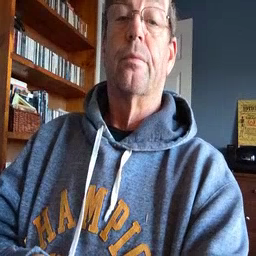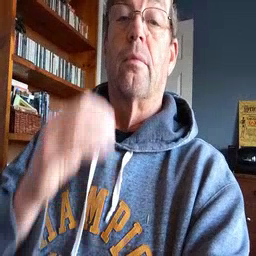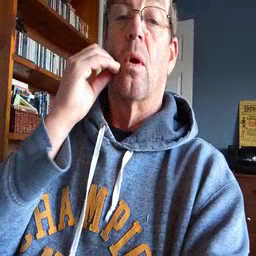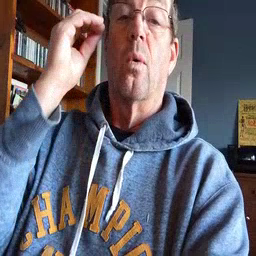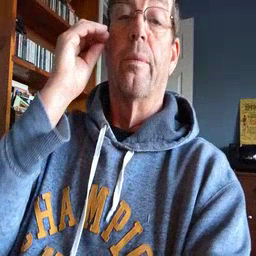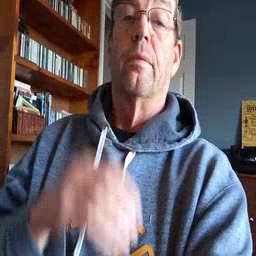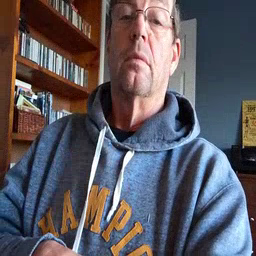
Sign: home